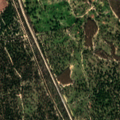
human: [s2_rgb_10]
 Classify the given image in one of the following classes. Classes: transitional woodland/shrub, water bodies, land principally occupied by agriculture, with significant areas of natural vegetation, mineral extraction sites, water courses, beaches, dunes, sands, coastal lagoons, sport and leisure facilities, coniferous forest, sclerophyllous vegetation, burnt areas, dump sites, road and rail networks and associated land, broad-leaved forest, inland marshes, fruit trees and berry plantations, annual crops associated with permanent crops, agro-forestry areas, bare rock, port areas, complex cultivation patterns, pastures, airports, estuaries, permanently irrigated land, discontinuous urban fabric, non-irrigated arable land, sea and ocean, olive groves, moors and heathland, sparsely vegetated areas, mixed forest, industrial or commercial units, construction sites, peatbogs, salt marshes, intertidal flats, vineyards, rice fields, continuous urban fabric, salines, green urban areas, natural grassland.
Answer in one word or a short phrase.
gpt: agro-forestry areas, broad-leaved forest, mixed forest